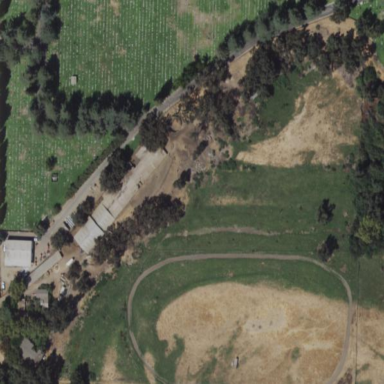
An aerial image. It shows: Farmyard area.